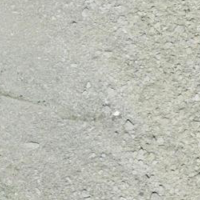
EUNIS habitat code: 48
Species observed at this site:
Anthus spinoletta